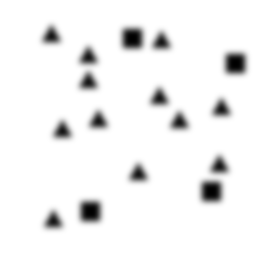
Squares: 4
Triangles: 12
Stars: 0
Total shapes: 16